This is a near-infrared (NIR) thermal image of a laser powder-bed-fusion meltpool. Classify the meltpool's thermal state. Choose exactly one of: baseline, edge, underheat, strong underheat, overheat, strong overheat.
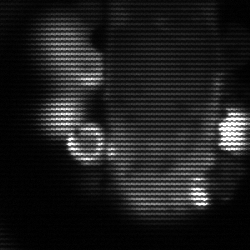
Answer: strong underheat